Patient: sex F, age 54
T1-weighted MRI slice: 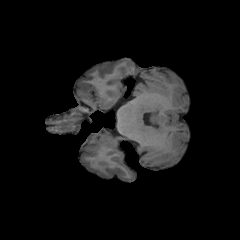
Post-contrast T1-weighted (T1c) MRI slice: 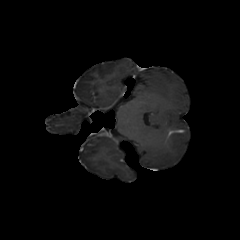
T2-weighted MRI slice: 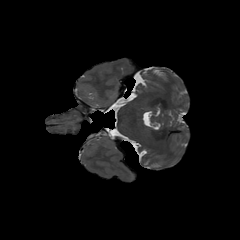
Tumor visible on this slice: no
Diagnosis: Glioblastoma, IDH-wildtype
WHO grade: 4